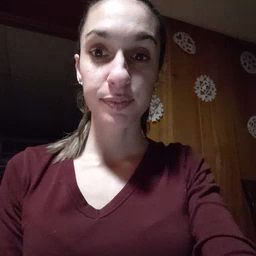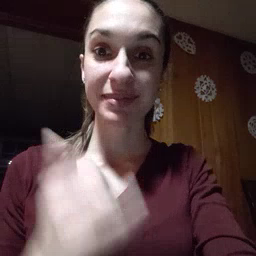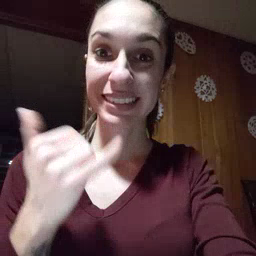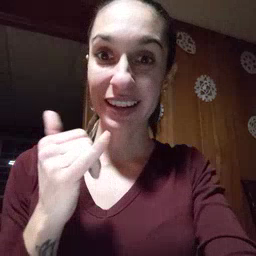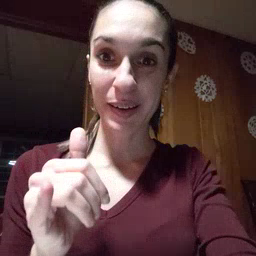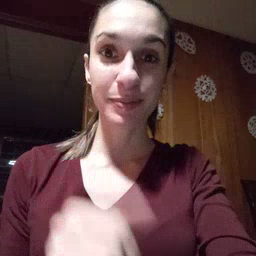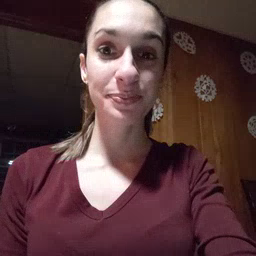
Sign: yellow